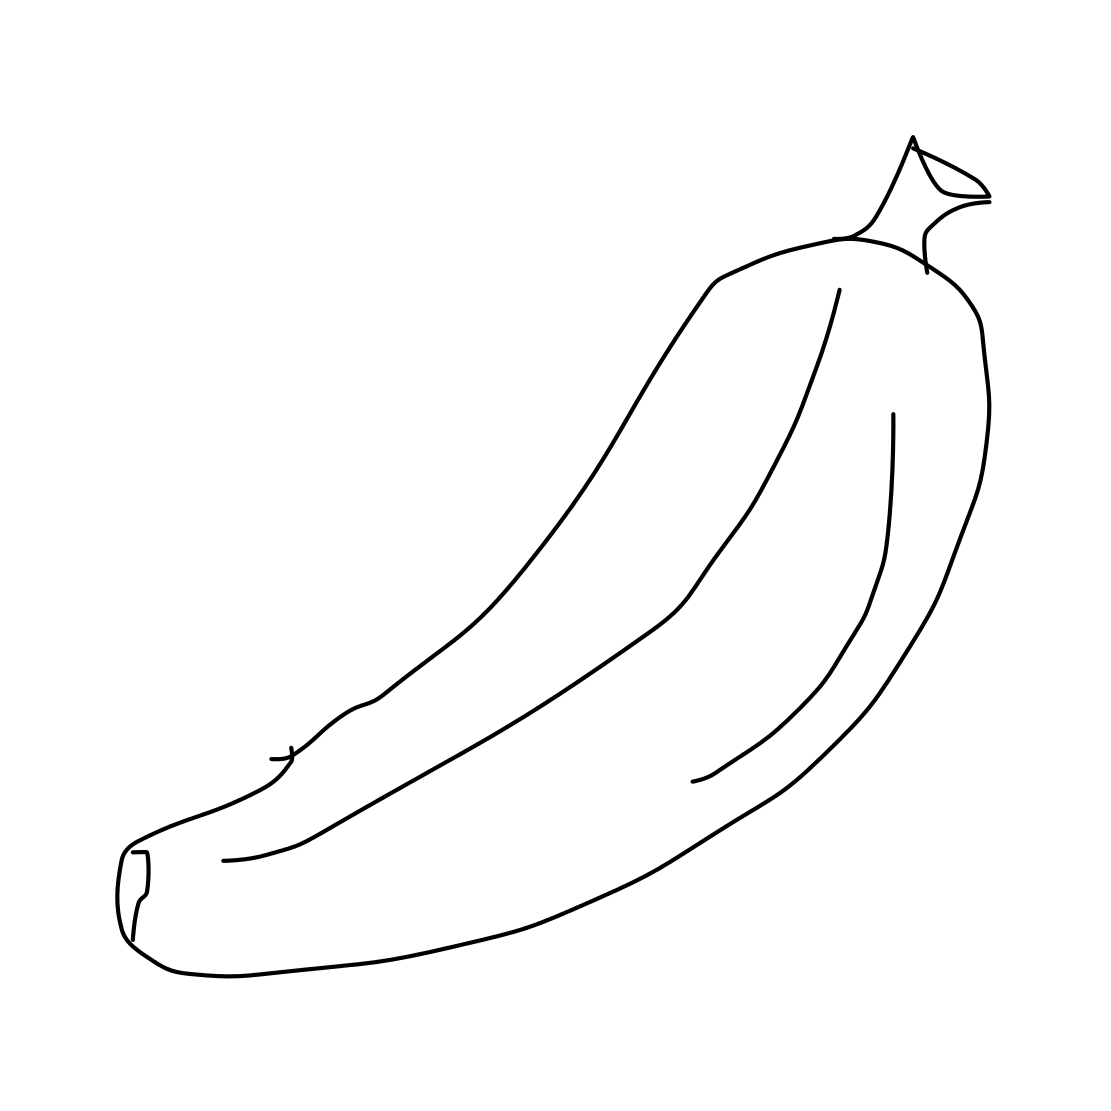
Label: banana